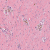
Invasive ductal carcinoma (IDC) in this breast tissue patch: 0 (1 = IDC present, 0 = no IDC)